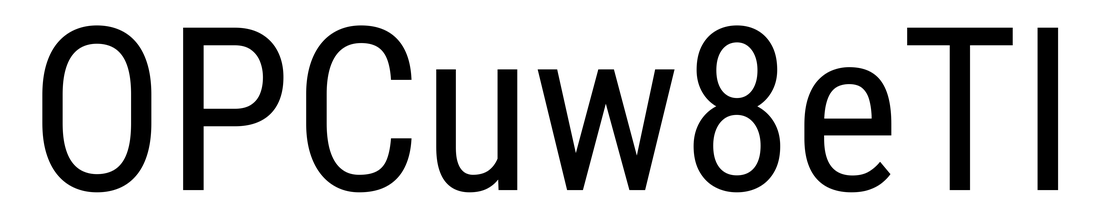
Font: Roboto_Condensed_Regular